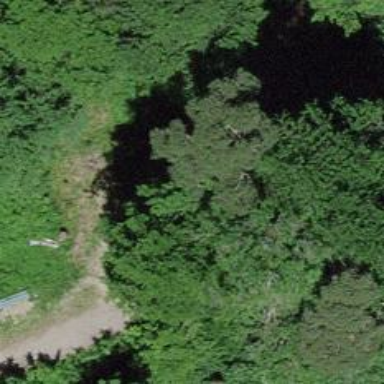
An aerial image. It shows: Path for forestry vehicles.